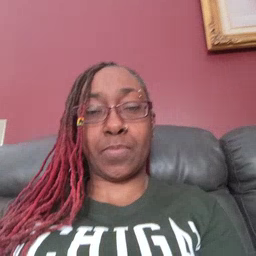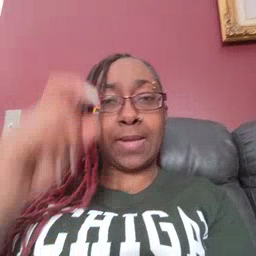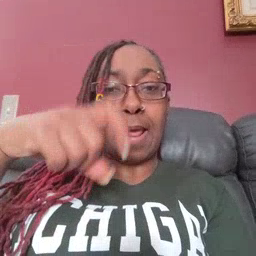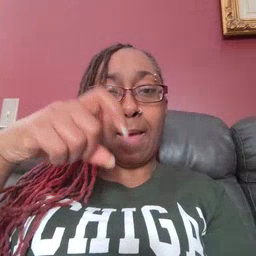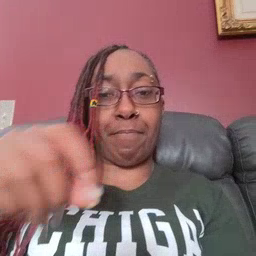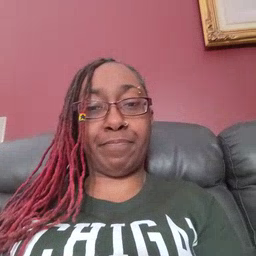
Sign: time